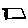
Label: square